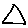
Label: triangle